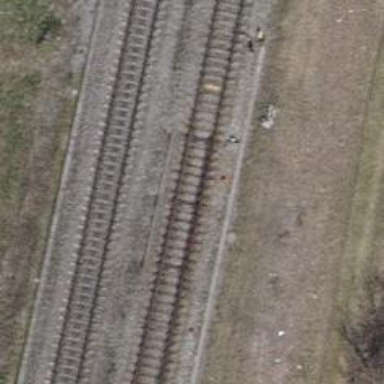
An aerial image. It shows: Railway siding with one electrified track and contact line for powering the train.